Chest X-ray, AP view. Patient: 26 years old, sex M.
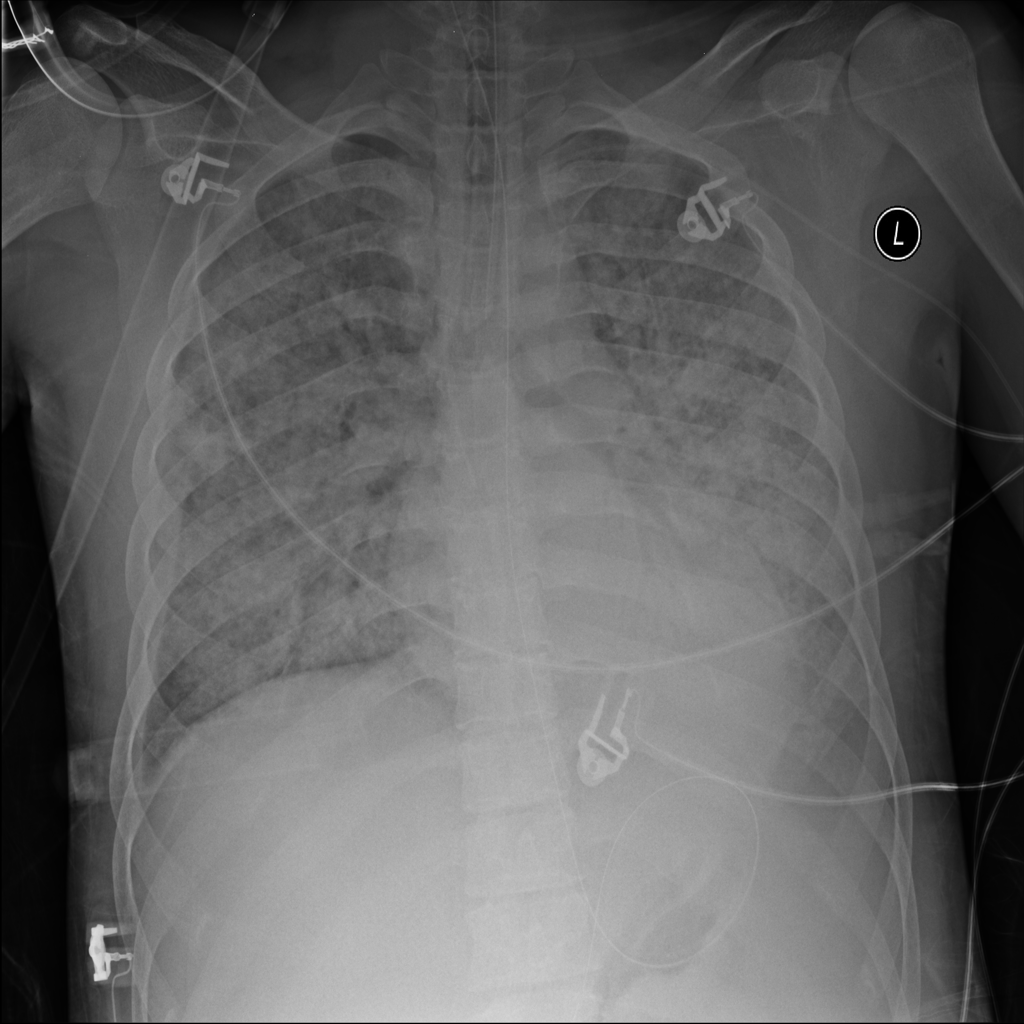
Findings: Infiltration